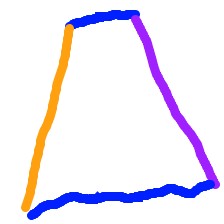
Shape: trapezoid